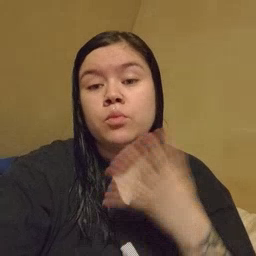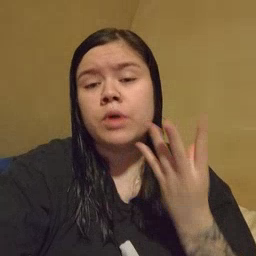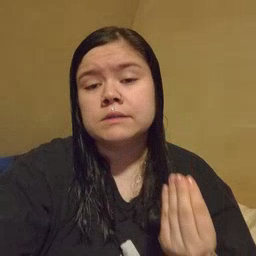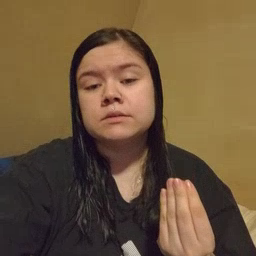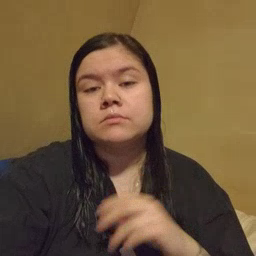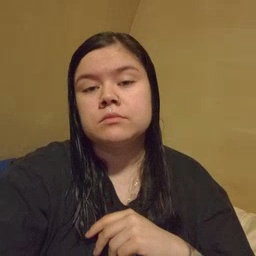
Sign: wet